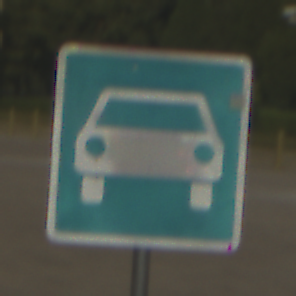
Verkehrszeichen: Kraftfahrstrasse
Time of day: MorningAfternoon
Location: Outdoor (Suburban)
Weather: Clear
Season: NotSpecified
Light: Natural